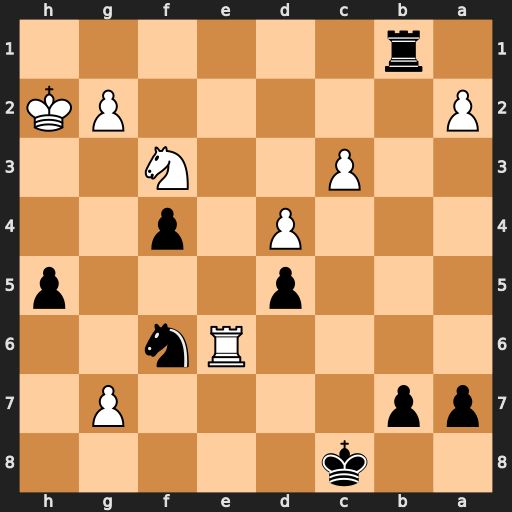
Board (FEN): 2k5/pp4P1/4Rn2/3p3p/3P1p2/2P2N2/P5PK/1r6
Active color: b
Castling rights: -
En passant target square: -
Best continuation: Ng4+ Kh3 Rh1+ Nh2 Rxh2#